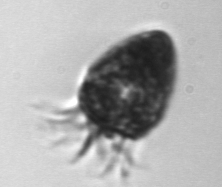
Label: Strombidium_morphotype2